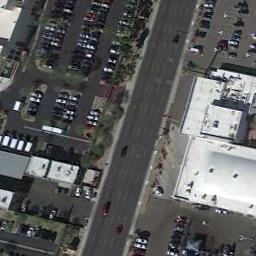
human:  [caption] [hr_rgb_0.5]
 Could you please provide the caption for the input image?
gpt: A straight freeway goes through the block and some buildings and parking lots are on both sides of the freeway .

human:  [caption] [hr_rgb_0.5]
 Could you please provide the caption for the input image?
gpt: There are only two cars on the straight highway .

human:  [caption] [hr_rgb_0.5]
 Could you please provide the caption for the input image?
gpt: There are many buildings and green plants on both sides of the freeway, There are several cars on the freeway, And many cars are parked in the open space beside the freeway .

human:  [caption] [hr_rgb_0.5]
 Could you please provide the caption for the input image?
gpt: The freeway is next to the parking lot with some cars .

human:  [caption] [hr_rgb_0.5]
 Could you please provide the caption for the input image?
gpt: There are some parking lots and white buildings near the freeway .